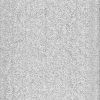
Atmospheric dust classification: dusty